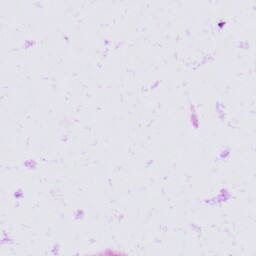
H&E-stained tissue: Skin